Question: I am using OpenCvSharp 2.4.9 in MS Visual Studio 2012 and its my first experience.
But getting exception (unknown node type) in HaarClassifierCascade continuously. I have tried it in many ways but unable to resolve this issue.
'''
OpenCvSharp.CvHaarClassifierCascade cascade = OpenCvSharp.CvHaarClassifierCascade.FromFile("DeerFaceHog.xml");
'''
I successfully implement HaarClassifier in C++ but now need it in C#.

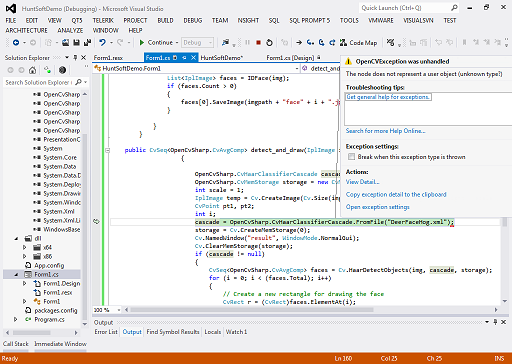
Answer: since this wrapper is using opencv's deprecated c-api underneath,
you are limited to cascades only.
you can neither read HOG, nor LBP cascades using CvHaarClassifierCascade
<URL>